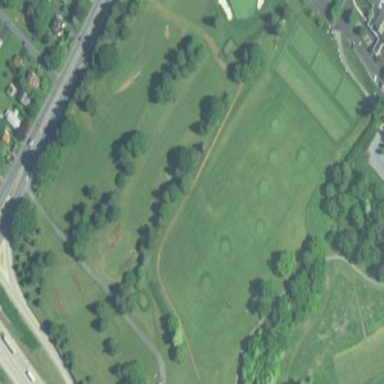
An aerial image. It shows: Driving range for golf on grass.